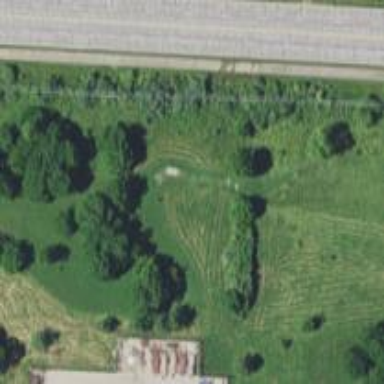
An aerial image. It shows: Disc golf hole.